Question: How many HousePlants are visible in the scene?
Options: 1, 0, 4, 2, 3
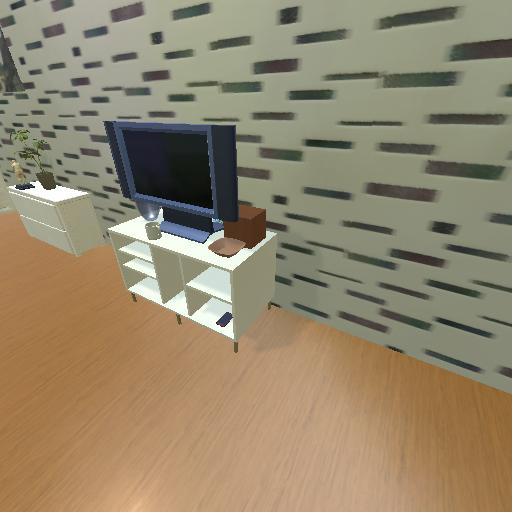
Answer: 1